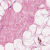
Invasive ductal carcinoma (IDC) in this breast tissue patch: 0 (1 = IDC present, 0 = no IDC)